九年级 · 度量几何学
(6 分) 某游乐园的摩天轮采用了国内首创的横梁结构, 如图, 摩天轮半径为 $44 \mathrm{~m}$,中心 $O$ 距离地面 $56 \mathrm{~m}$, 匀速运行一圈的时间为 $18 \mathrm{~min}$. 由于受到周边建筑物的影响, 乘客与地面之间超过一定距离时, 可视为最佳观赏位置. 已知在运行的一圈里最佳观赏时长为 $12 \mathrm{~min}$, 求最佳观赏位置与地面的最小距离（即 $B D$ 的长）.

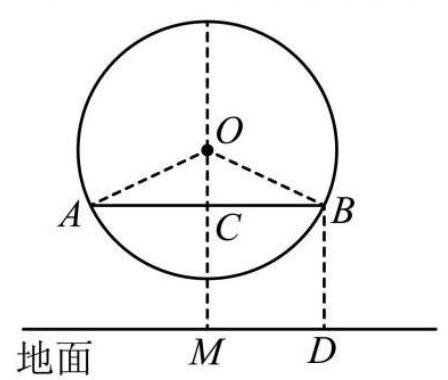
答案:  34 米

解析: 可求摩天轮每分钟转动的角度为 $\frac{360^{\circ}}{18}=20^{\circ}$, 从而可求 $\angle A O B=120^{\circ}$, 再求出 $O C=\frac{1}{2} O A=22$ ，即可求解.

【详解】解：由题意得：

摩天轮每分钟转动的角度为 $\frac{360^{\circ}}{18}=20^{\circ}$,

$\therefore \angle A O B=360^{\circ}-12 \times 20^{\circ}=120^{\circ}$,

$\because O A=O B$,

$\therefore \angle O A B=30^{\circ}$,

$\because O M \perp A B$,

$\therefore O C=\frac{1}{2} O A=22$,

$\therefore C M=O M-O C$

$=56-22$

$=34$,

$\therefore B D=C M=34$,

$\therefore$ 最佳观赏位置与地面的最小距离 34 米.

【点睛】本题考查了垂径定理的应用, 直角三角形的特征等, 理解定理并会应用是解题的关键.